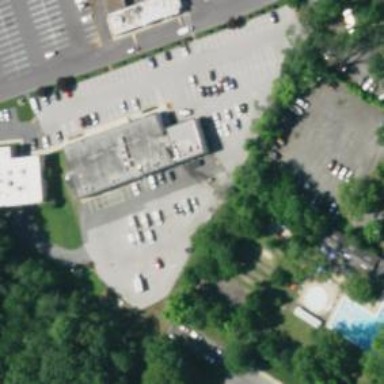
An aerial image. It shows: Fitness center located in leisure land.